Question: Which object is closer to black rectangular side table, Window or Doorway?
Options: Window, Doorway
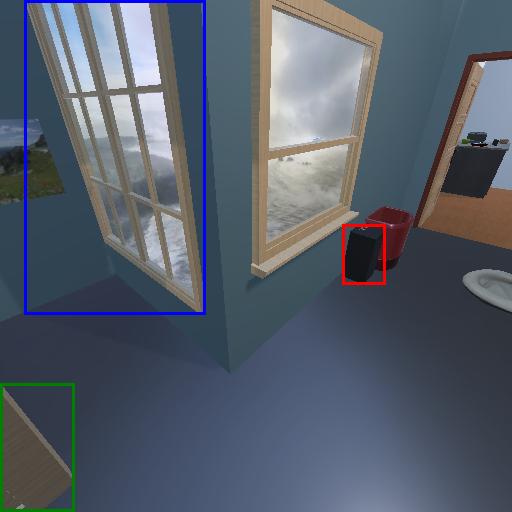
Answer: Window